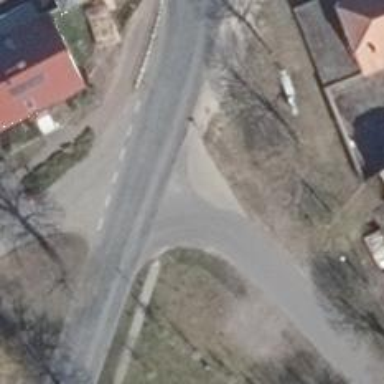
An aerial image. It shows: Footway.